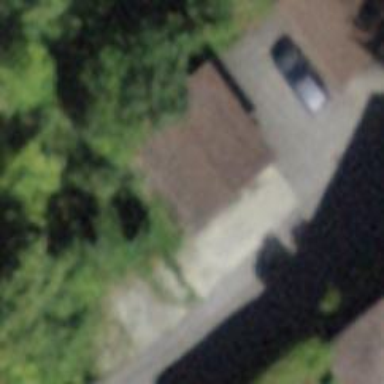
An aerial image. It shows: Garage.